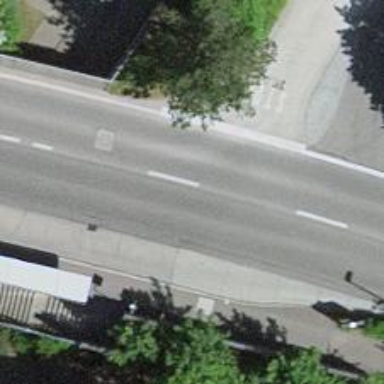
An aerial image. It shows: Bus stop with stop position for public transport.